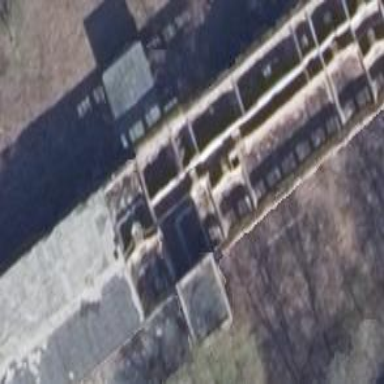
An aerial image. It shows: Part of building.